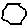
Label: hexagon